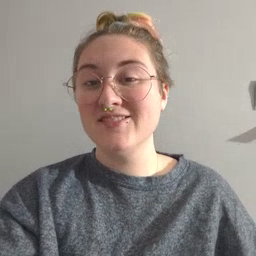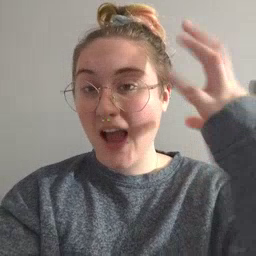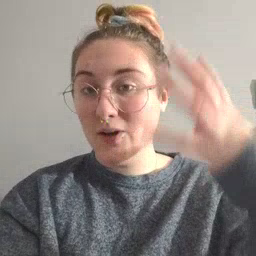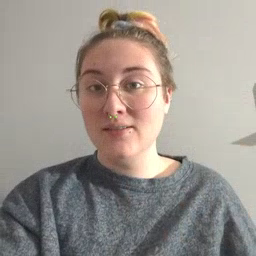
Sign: shower